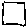
Label: square